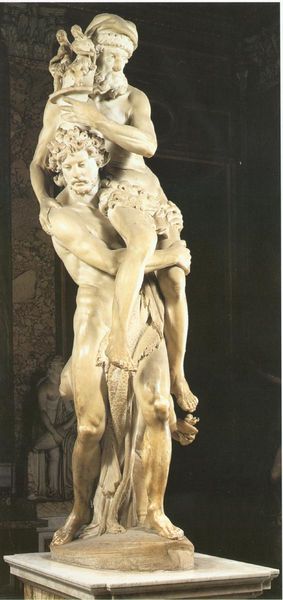
Titel: Aeneas, Anchises und Ascanius fliehen aus Troya
Künstler: Giovanni Lorenzo Bernini
Institution: Rom, Villa Borghese
Schlagwörter: akt, mann, nackt, weiß, frau, marmor, männer, säule, tuch, alt, bart, arme, sockel, stehen, tragen, vater, locken, renaissance, schulter, skulptur, statue, beine, bein, last, hat, men, religious, white, women, black, hair, old, two, plastik, podest, knie, greis, vitrine, jüngling, greek, man, mythology, naked, nude, roman, stone, young man, david, shadow, beard, sieger, sculpture, schwach, standbild, mamor, marble, monument, two people, bildhauer, ancient, antique, history, god, jund, äneas, bernini, carry, carrying, greece, raphael, anchises, two men, leonardo, michelangelo, greek mythology, schulterbein, muscules, di vinci, crippled, graniet, one man lifting another, loin cloth clothing